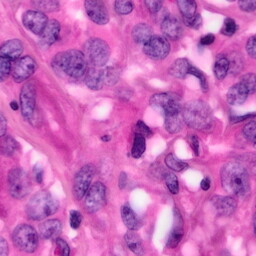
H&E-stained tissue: Pancreatic